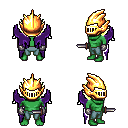
a pixel art fantasy rpg character, male body template, orc, green skin, purple wings, teal pants, gold pageboy hairstyle, gold helm, metal gloves, dagger, four views (front, back, left, right), 2x2 character sprite sheet, small pixel art, hard edges, no anti-aliasing